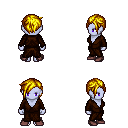
a pixel art fantasy rpg character, female body template, dark elf, purple skin, brown robe, white pants, blonde pixie cut hairstyle, maroon shoes, four views (front, back, left, right), 2x2 character sprite sheet, small pixel art, hard edges, no anti-aliasing